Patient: sex F, age 60
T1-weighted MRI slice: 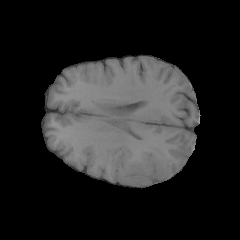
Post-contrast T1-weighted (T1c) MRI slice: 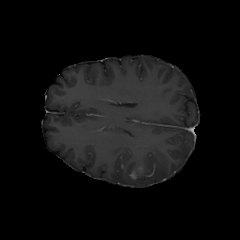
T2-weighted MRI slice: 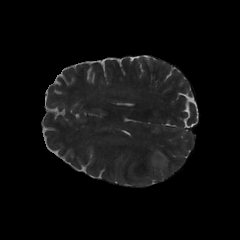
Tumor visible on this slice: yes
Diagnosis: Glioblastoma, IDH-wildtype
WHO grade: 4